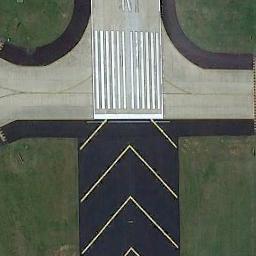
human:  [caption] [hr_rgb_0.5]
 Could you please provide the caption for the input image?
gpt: There are green lawns next to the two crossing runways, With white dashes of varying thickness on the runways .

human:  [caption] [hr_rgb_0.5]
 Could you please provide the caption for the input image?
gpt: The runway is surrounded by grass .

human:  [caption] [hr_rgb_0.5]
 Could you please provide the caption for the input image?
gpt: The runway is on the grass .

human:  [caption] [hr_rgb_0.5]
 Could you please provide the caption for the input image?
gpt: The runway with a threshold marking goes through the lawn .

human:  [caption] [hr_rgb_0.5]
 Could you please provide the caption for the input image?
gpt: There are green lawns beside the runway .